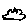
Label: cloud